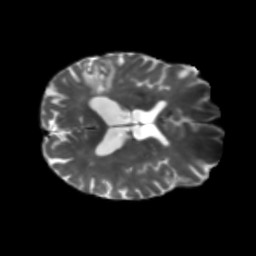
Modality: T2w
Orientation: axial
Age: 64
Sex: male
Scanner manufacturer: siemens
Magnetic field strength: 3 T
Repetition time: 5.47 s
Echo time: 0.0854 s